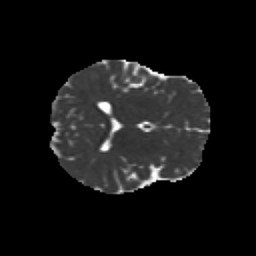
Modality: MD
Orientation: axial
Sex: female
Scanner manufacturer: siemens
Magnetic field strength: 3 T
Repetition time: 5 s
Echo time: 0.071 s